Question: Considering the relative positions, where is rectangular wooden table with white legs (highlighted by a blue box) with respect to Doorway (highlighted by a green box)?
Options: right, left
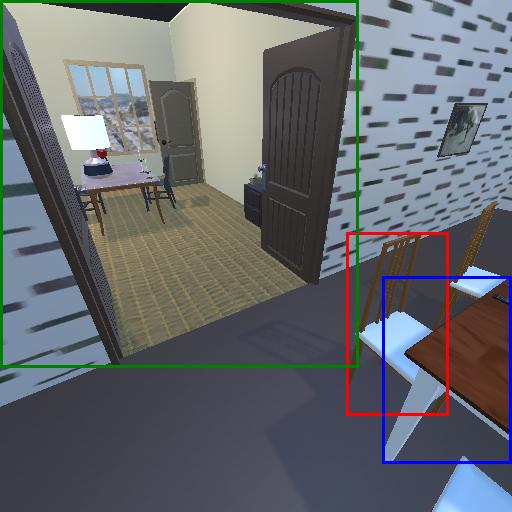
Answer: right